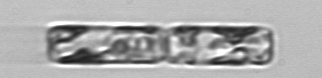
Label: Guinardia_delicatula